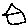
Label: house